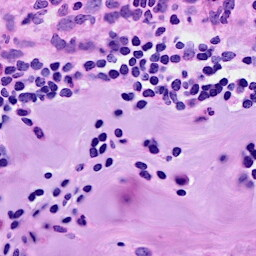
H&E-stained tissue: Breast